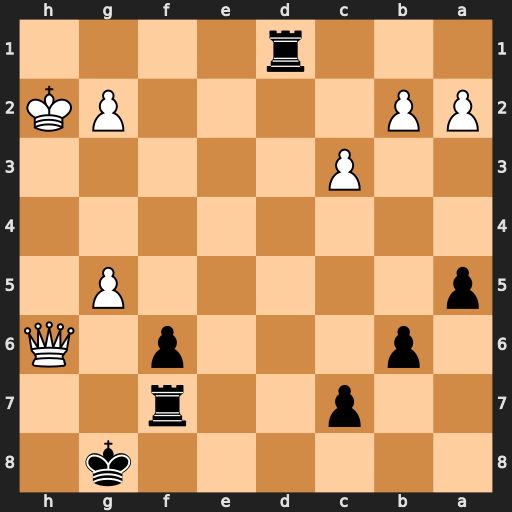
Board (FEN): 6k1/2p2r2/1p3p1Q/p5P1/8/2P5/PP4PK/3r4
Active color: b
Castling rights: -
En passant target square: -
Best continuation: Rh7 Qxh7+ Kxh7